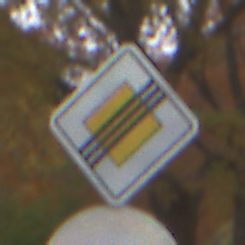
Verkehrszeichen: EndeVorfahrtsstrasse
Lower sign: Geschwindigkeit80
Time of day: Midday
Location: Outdoor (Nature)
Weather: Overcast
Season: Autumn
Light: Natural